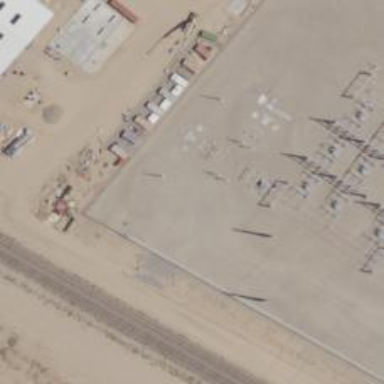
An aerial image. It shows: Switch used for power control.